Question: I'm looking for a stencil based text editor for my swing application. (SWT component would be OK too)
If you don't know what a "stencil based" editor is, have a look on the stencil based editor in Alice:

So you just drop the stencil of the block you want to add to your code, like a if or a loop, and can only add compatible expressions in the "holes" in the stencil.
(I need it for an end user programming tool so auto complete is not enough to get the user started fast.)
The source code of an old Alice version is online on <URL>, but the code is undocumented and pretty huge so that would be my last resort.
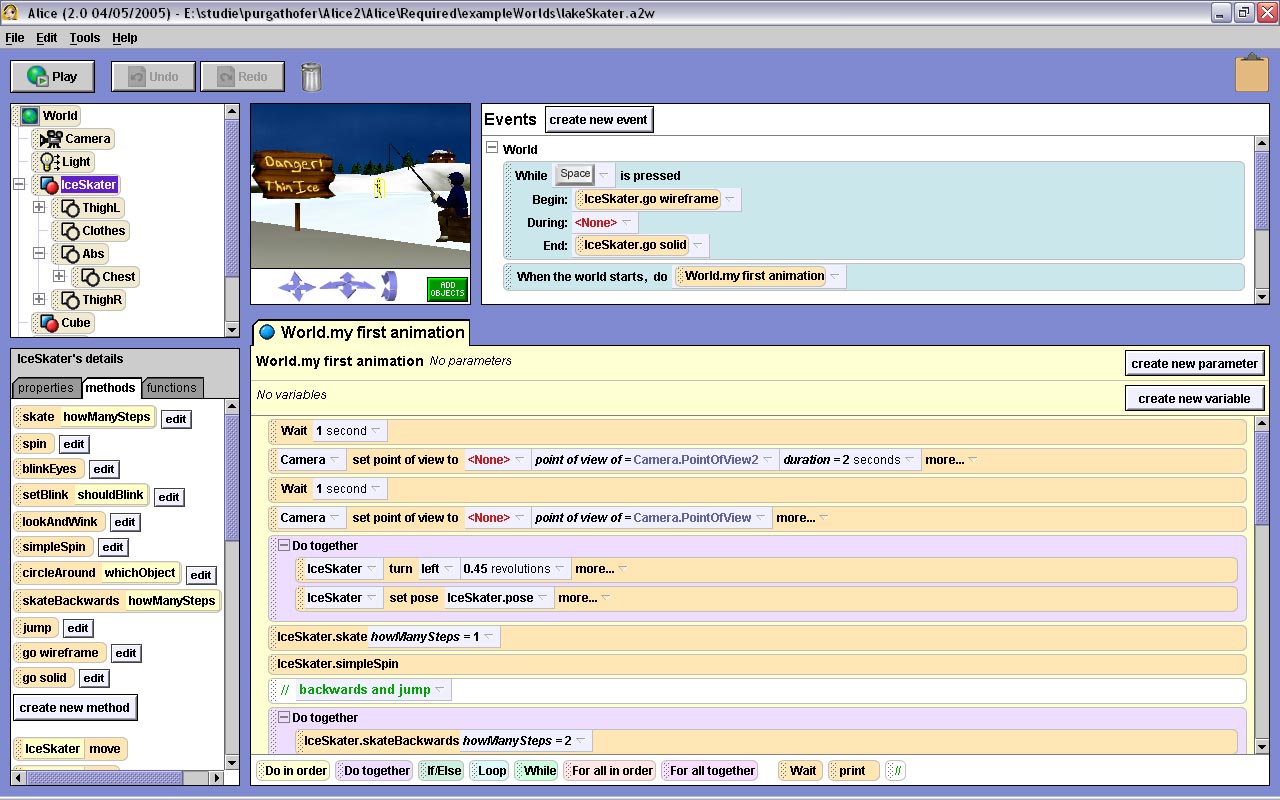
Answer: Recently I stumbled upon some projects using and creating such editors:
- <URL>
For C/C++ programmers Scratch would be a good point to start but for Java developers there's <URL>. There doesn't seem to be a real name convention yet but you definitly find more projects by the terms "visual programming" and "block editor" than "stencil based editor".